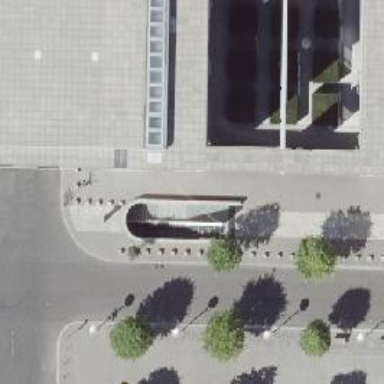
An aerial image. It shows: Subway entrance.